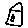
Label: house